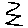
Label: zigzag